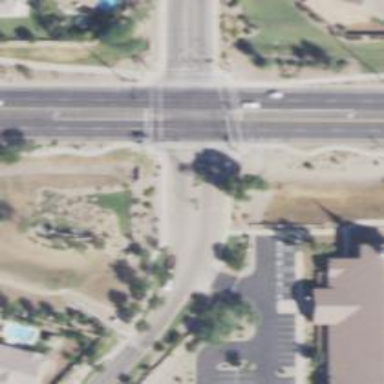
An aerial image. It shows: Solid stop line on the road marking.